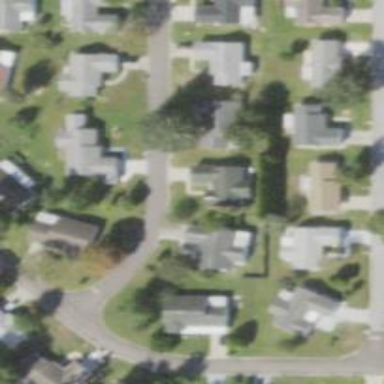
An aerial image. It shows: Residential road.